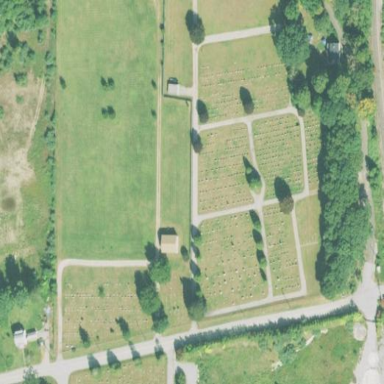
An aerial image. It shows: Cemetery.